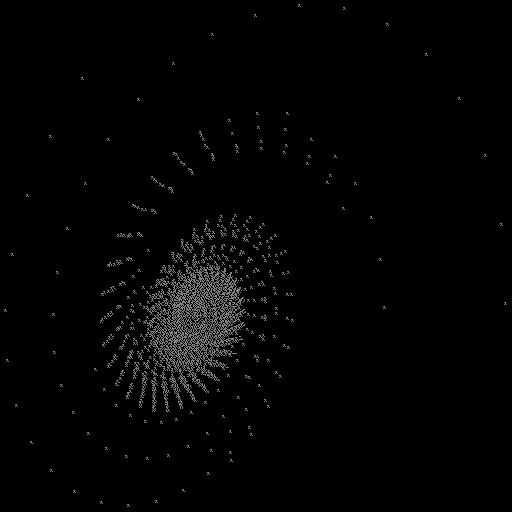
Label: fleabane